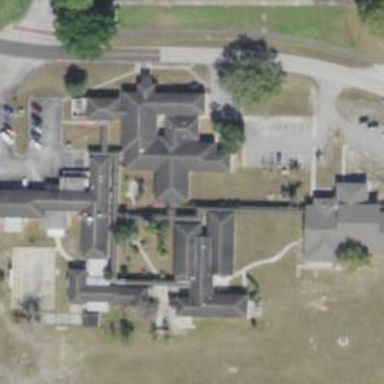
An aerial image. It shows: College building.